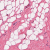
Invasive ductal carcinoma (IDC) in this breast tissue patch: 0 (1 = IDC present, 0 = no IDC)